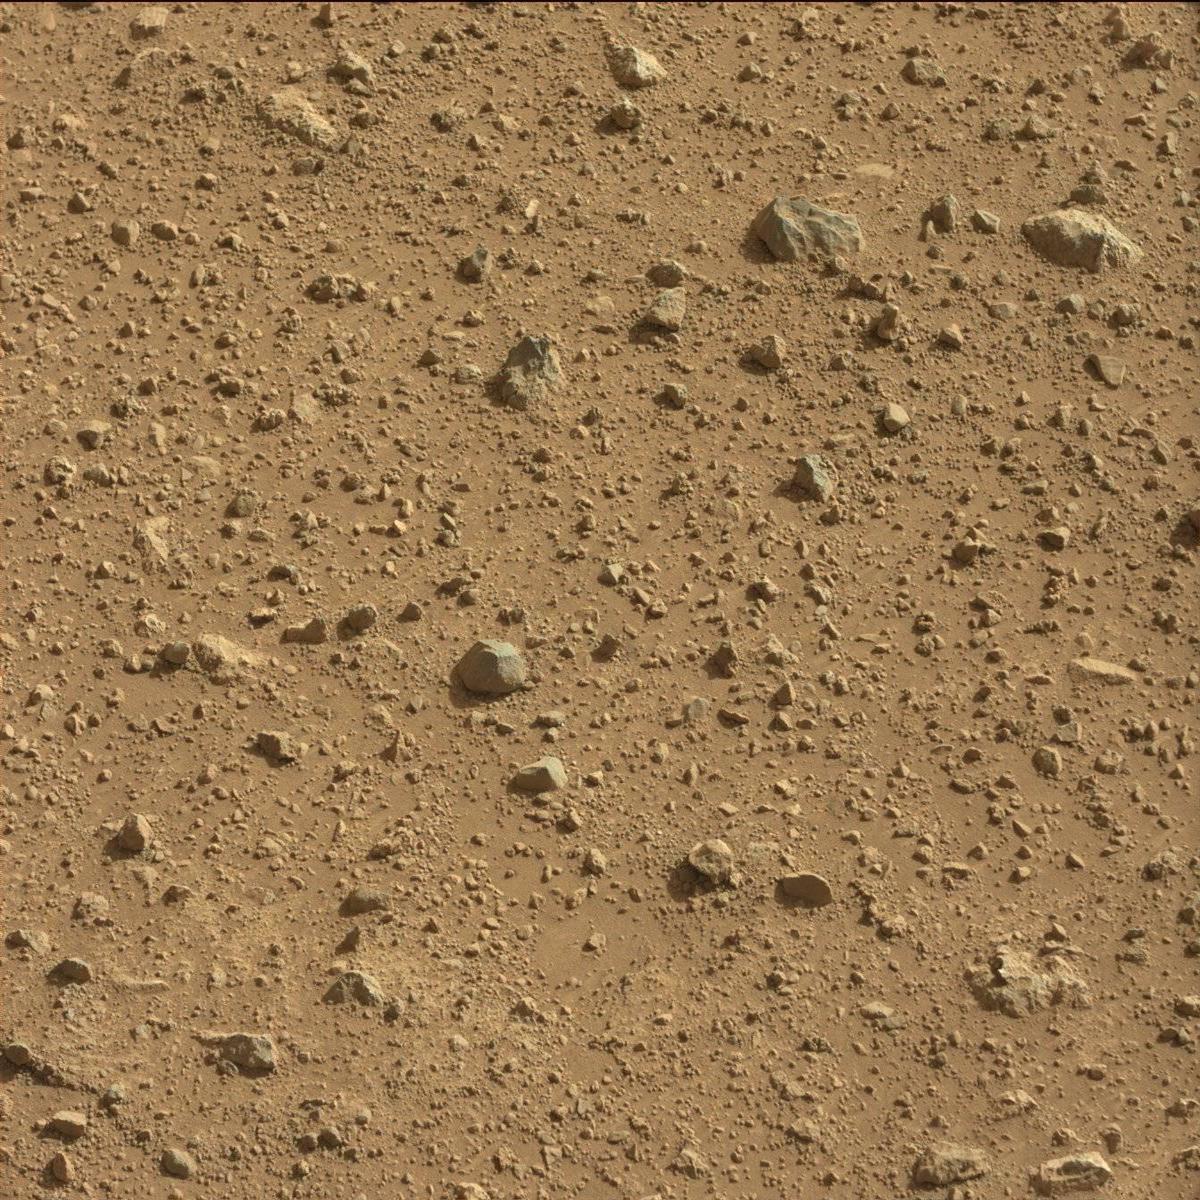
Terrain classes present: Bedrock, Rock, Sand / Soil